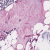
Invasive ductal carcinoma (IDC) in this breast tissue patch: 1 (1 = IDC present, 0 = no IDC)